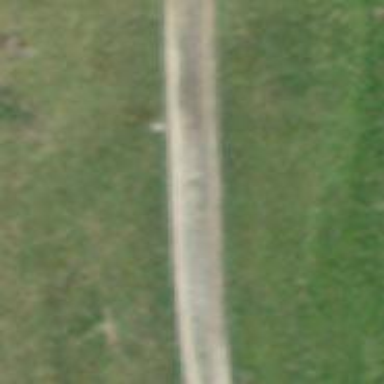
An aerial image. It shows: Gravel track with grade 3 tracktype.